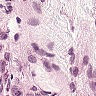
Metastatic tissue present: no